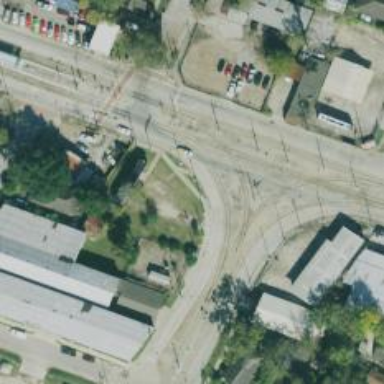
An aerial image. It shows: Light rail service yard with electrified contact lines.